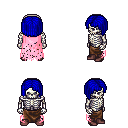
a pixel art fantasy rpg character, male body template, skeleton, pink tattered cape, robe skirt, blue pageboy hairstyle, maroon shoes, four views (front, back, left, right), 2x2 character sprite sheet, small pixel art, hard edges, no anti-aliasing